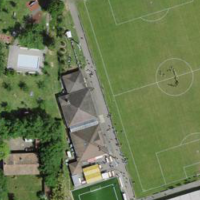
EUNIS habitat code: 53
Species observed at this site:
Veronica filiformis